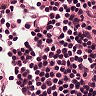
Metastatic tissue present: no